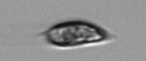
Label: Prorocentrum_triestinum